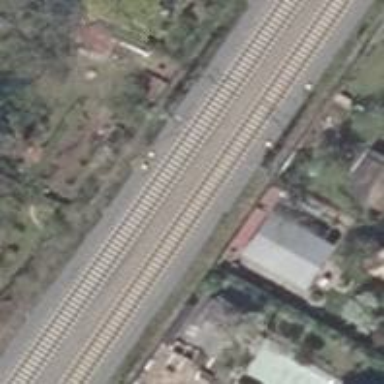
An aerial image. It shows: Milestone along the railway with catenary mast.